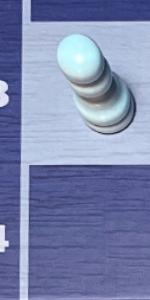
Label: Empty